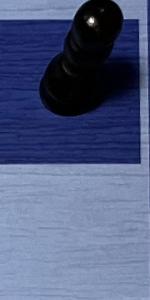
Label: Empty